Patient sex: F
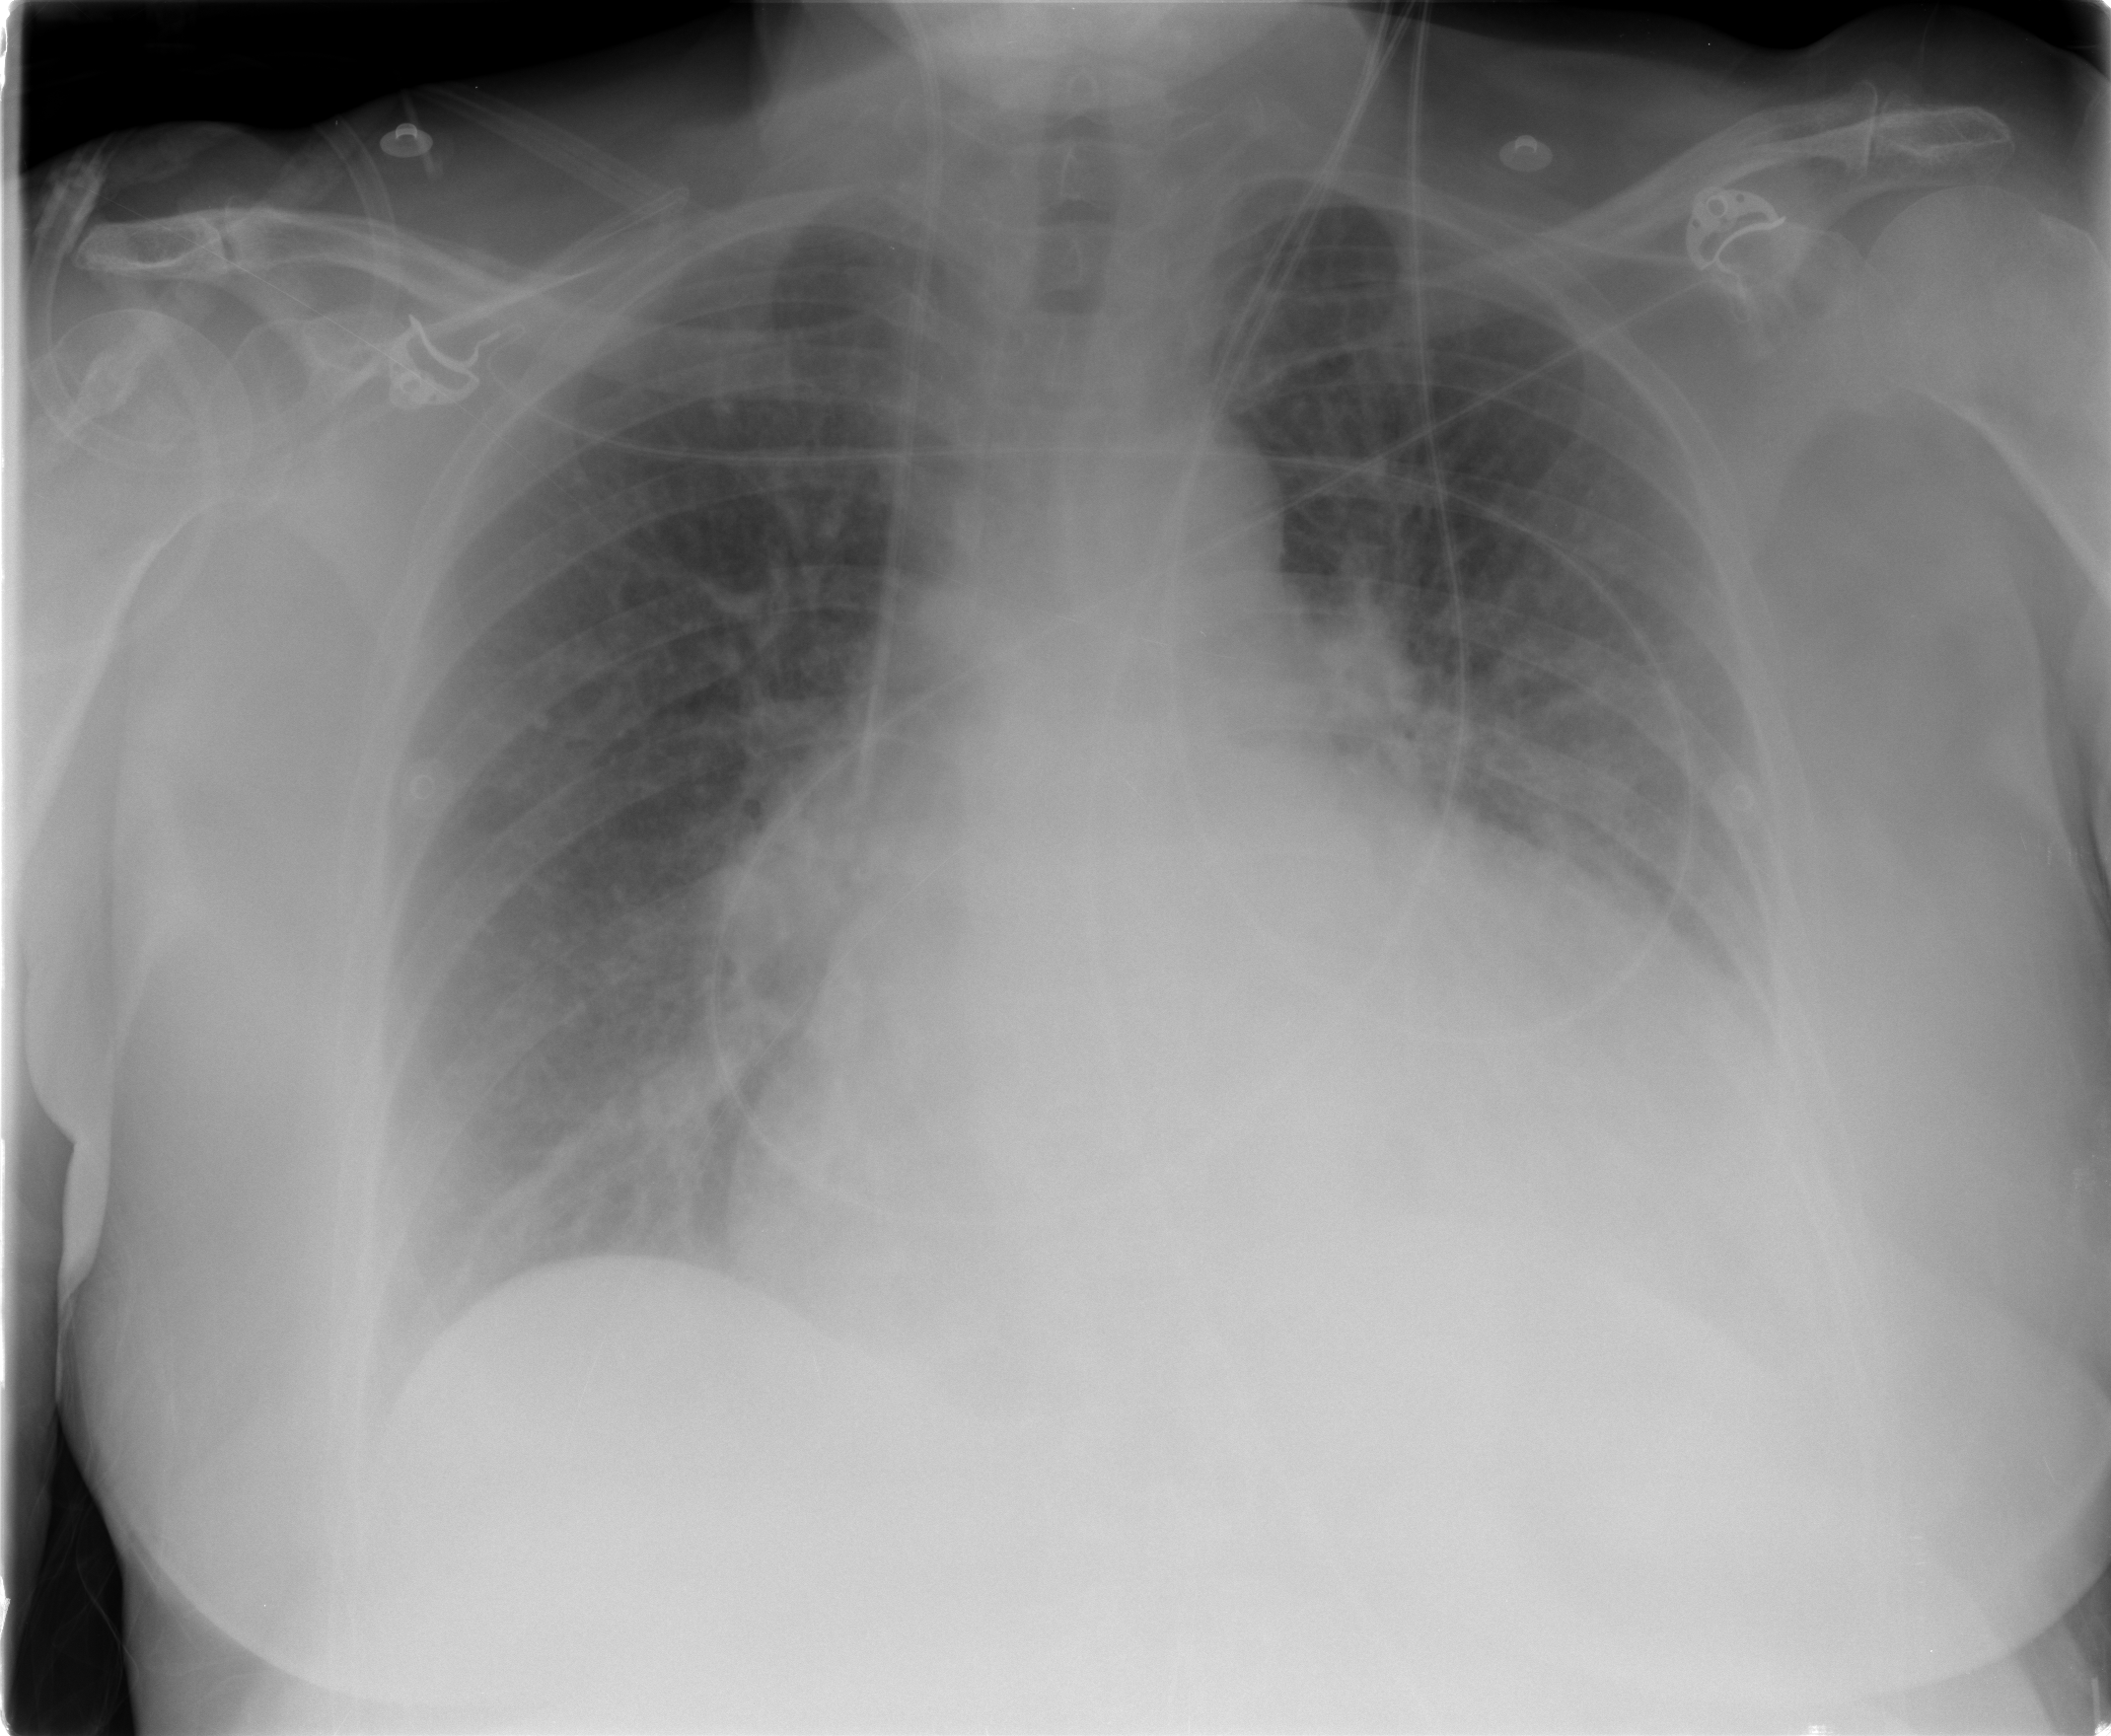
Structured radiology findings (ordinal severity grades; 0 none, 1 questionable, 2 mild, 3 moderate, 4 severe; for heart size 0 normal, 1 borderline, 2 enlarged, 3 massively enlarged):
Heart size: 2
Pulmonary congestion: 2
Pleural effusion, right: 2
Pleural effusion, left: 2
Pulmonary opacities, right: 0
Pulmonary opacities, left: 0
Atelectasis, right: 0
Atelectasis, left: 2